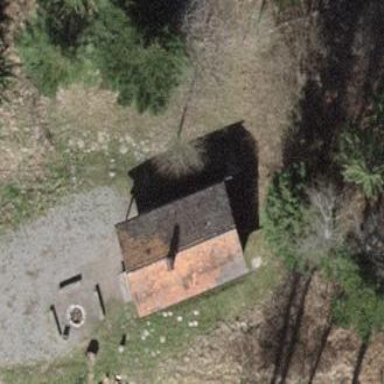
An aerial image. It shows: Building serving as picnic site.